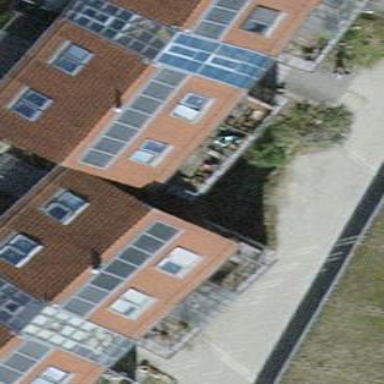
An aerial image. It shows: Apartment building with gabled roof made of roof tiles oriented across.